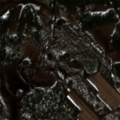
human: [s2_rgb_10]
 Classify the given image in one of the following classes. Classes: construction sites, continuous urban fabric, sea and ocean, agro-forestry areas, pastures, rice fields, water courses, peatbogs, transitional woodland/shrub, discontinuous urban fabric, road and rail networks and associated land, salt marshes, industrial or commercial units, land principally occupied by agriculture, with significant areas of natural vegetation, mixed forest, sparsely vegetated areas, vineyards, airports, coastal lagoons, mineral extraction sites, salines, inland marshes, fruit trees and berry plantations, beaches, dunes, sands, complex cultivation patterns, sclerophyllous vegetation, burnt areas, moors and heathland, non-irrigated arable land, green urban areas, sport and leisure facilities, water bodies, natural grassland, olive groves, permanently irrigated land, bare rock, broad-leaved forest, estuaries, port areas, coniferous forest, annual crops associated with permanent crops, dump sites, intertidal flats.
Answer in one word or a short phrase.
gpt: land principally occupied by agriculture, with significant areas of natural vegetation, coniferous forest, peatbogs